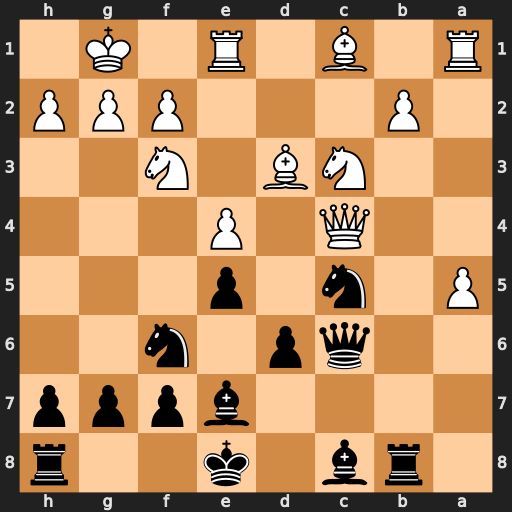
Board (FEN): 1rb1k2r/4bppp/2qp1n2/P1n1p3/2Q1P3/2NB1N2/1P3PPP/R1B1R1K1
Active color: b
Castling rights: k
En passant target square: -
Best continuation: Ba6 Qxc5 dxc5